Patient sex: F
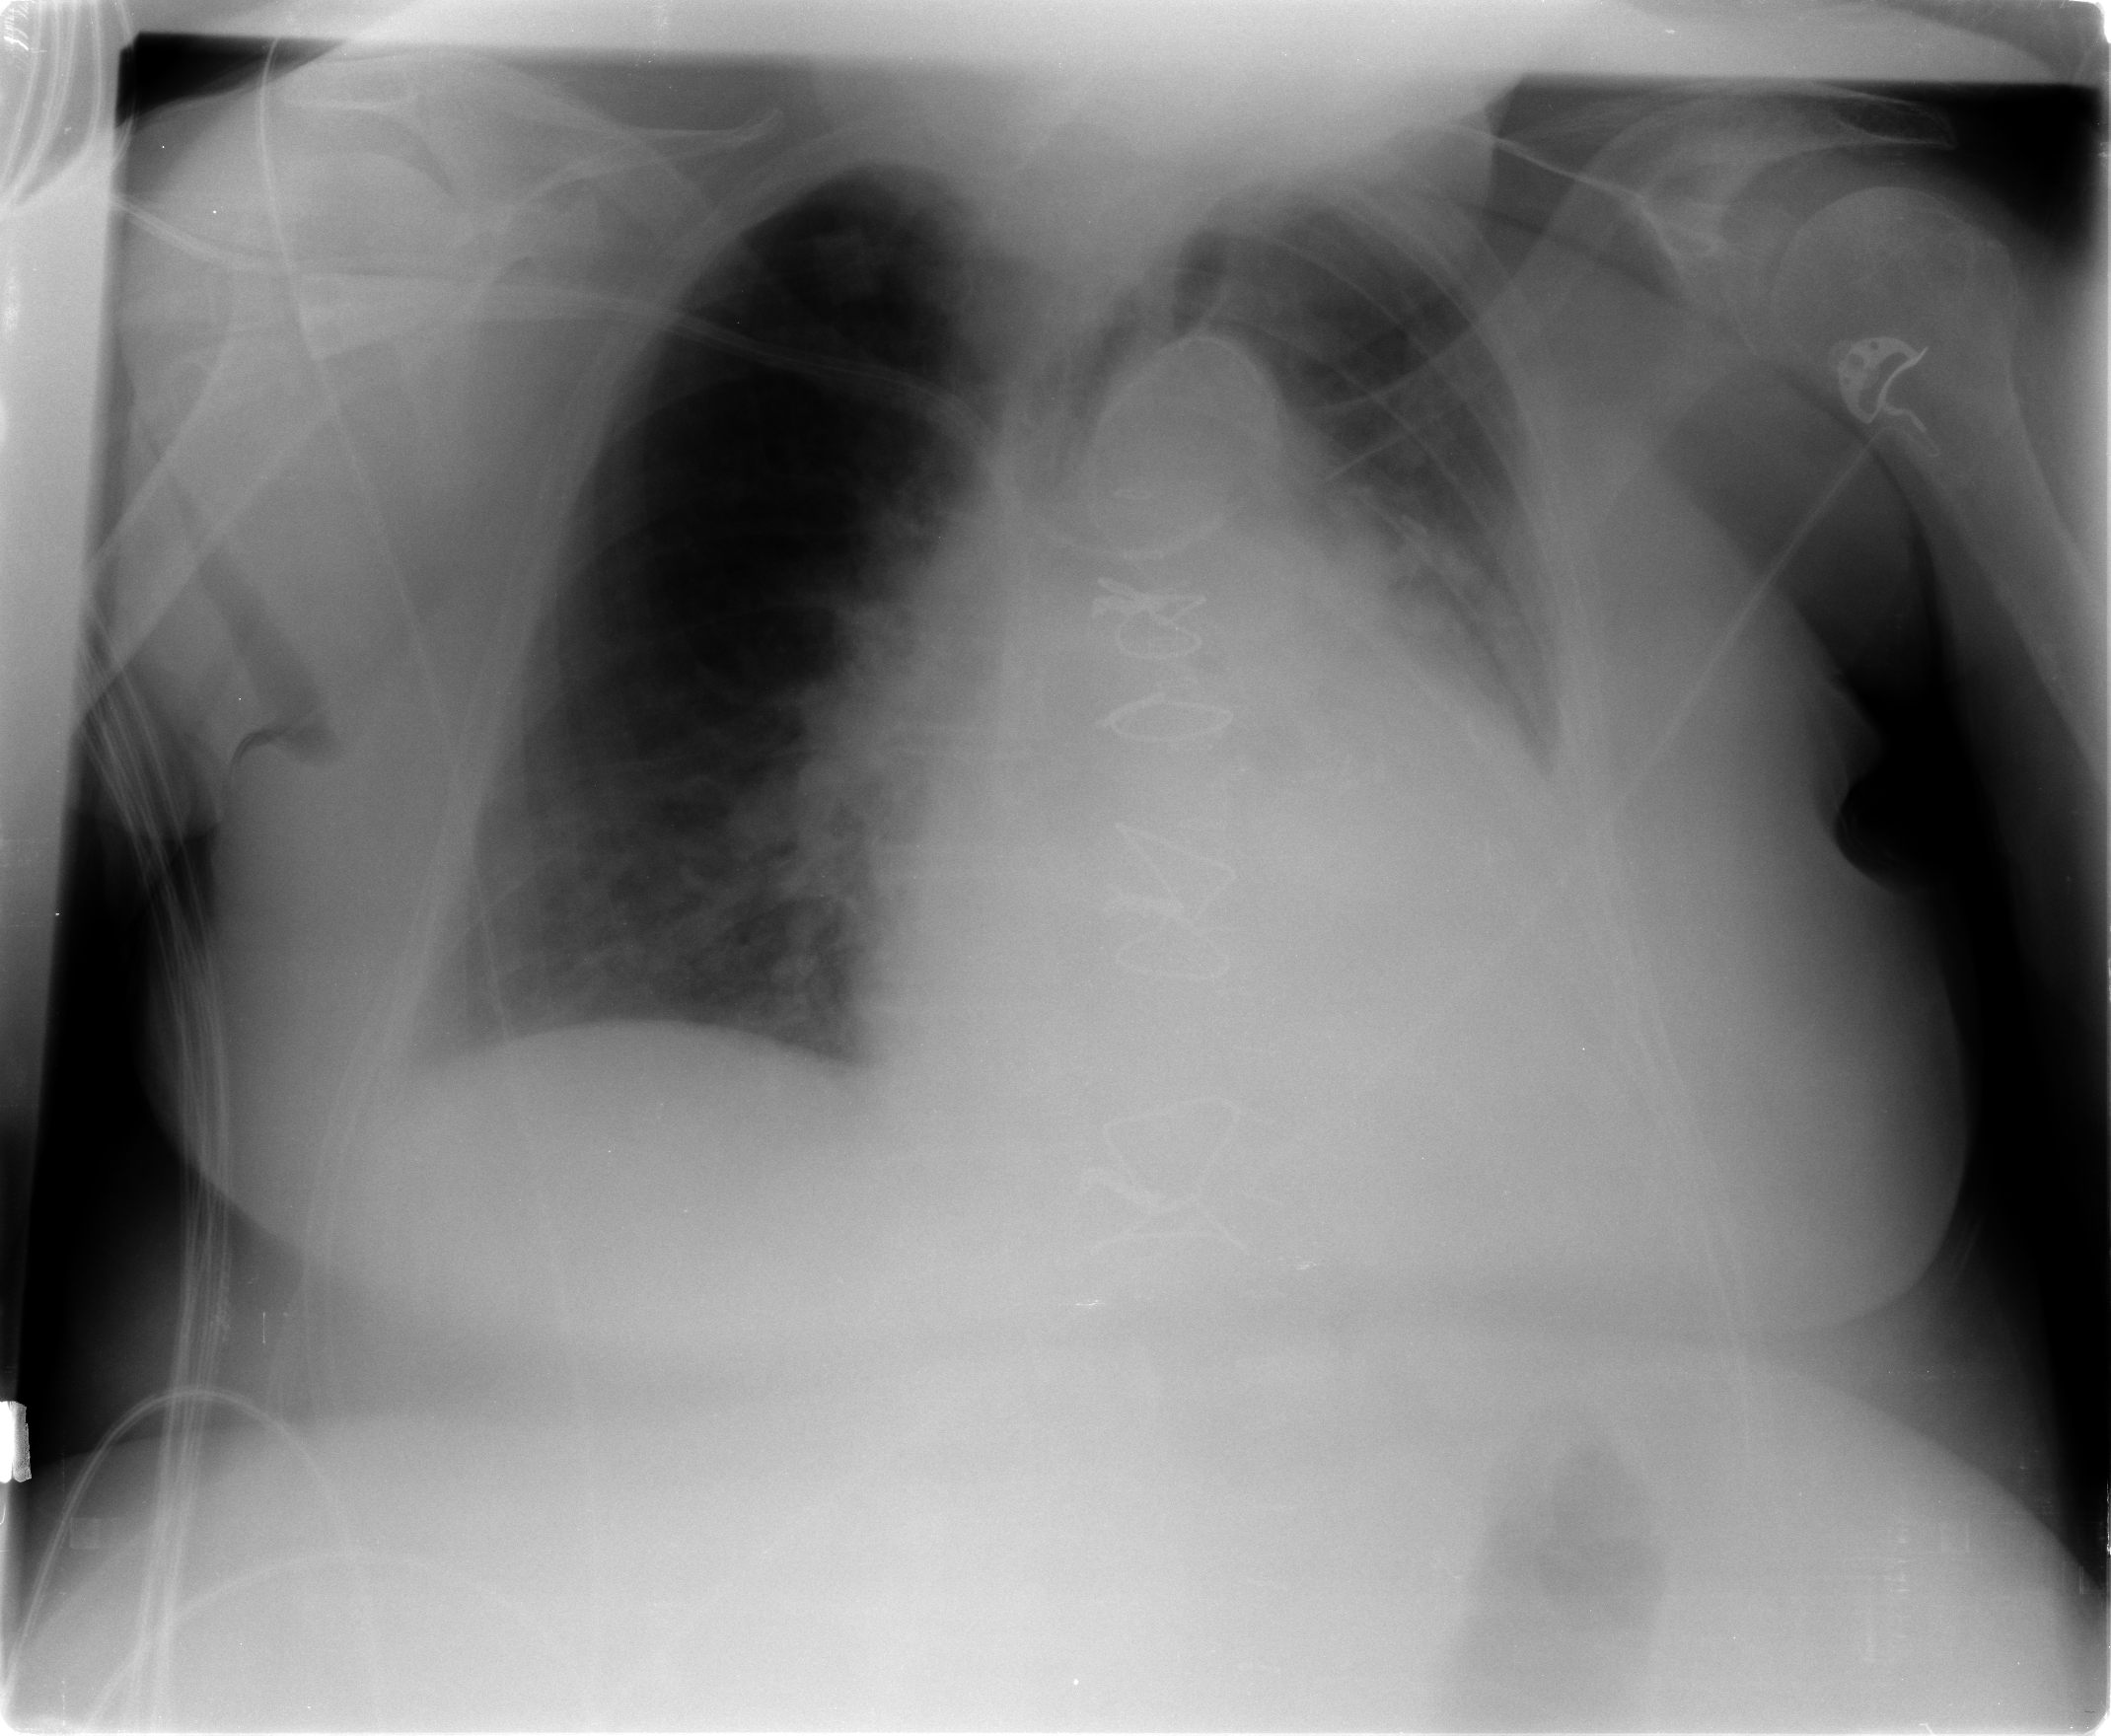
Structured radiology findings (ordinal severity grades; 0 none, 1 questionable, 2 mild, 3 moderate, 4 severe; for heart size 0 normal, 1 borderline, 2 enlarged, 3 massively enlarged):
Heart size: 2
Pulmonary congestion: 2
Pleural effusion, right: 0
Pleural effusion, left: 2
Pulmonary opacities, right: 2
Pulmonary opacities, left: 1
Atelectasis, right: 1
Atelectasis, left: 2